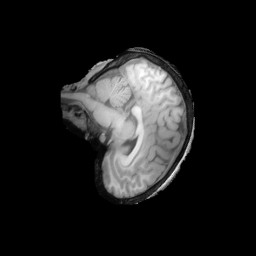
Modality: T1w
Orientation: sagittal
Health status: ill
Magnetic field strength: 3 T